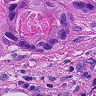
Metastatic tissue present: yes